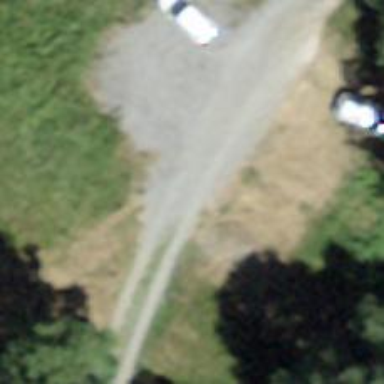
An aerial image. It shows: Unpaved track with grade2 tracktype.